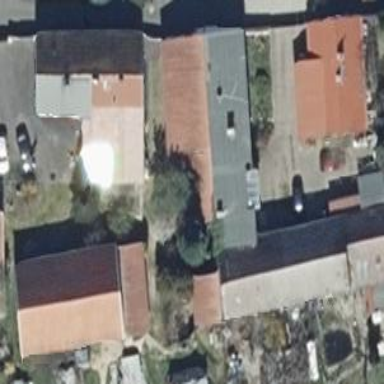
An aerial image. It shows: Flat roof building with grey roof.